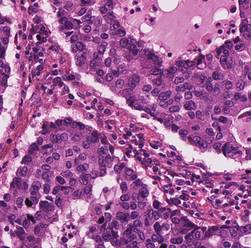
Tumor epithelial tissue: yes
Tumor-associated stroma tissue: yes
Normal tissue: no